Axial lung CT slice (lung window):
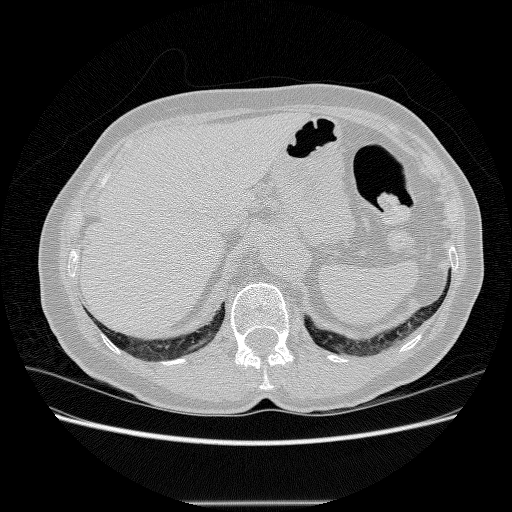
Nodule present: no